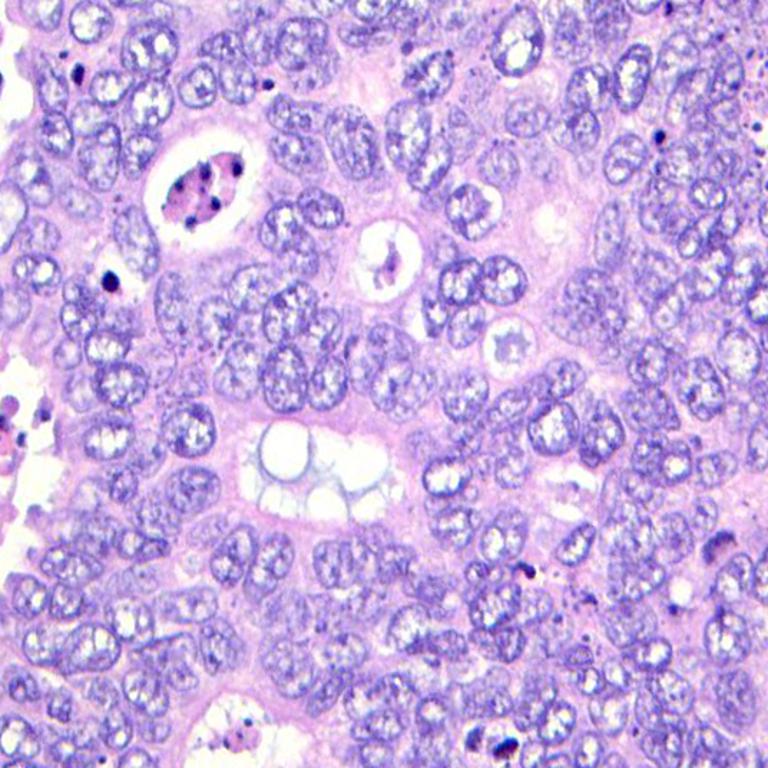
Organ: colon
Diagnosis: adenocarcinomas